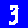
Digit: 3